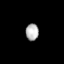
Tissue: lung
Cell type: Epithelial cells
Senescence score: 0.5499
Nuclear area (px): 213
Mean DAPI intensity: 178.033